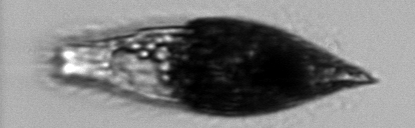
Label: Tiarina_fusus